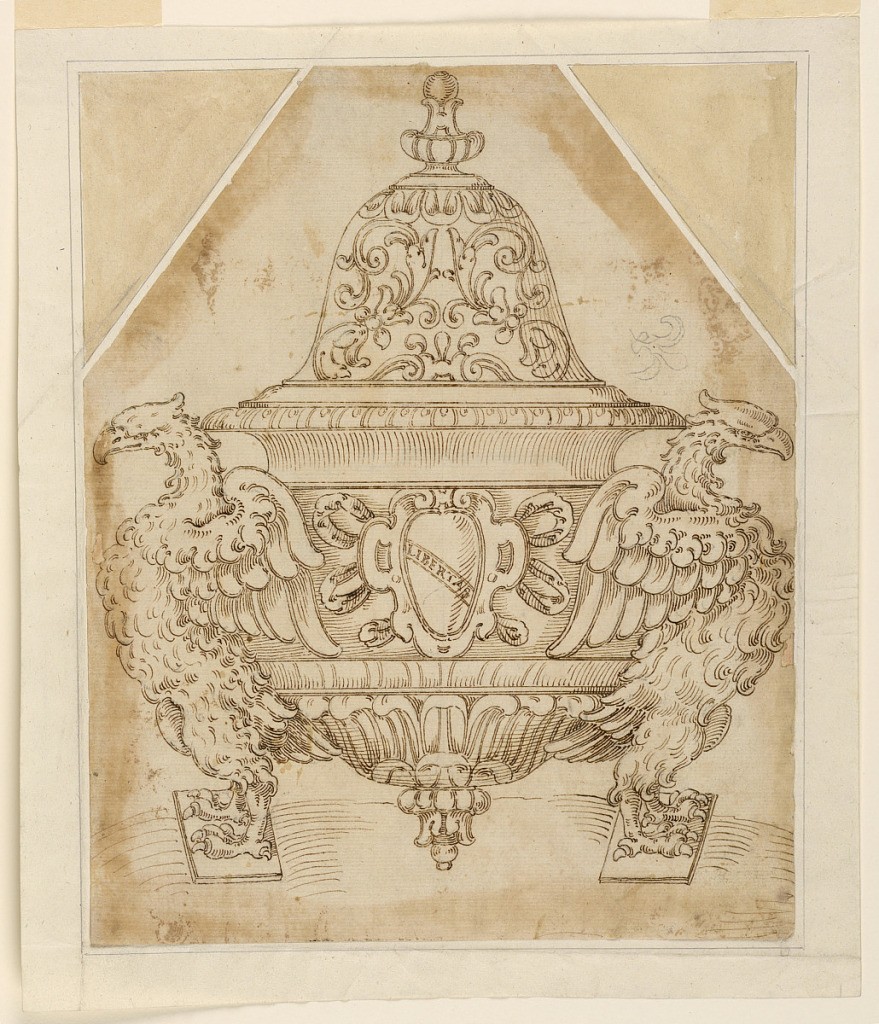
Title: Inkstand
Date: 1625–50
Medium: Black chalk, pen, ink. Paper
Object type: Drawing
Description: Hexagonal. the coat of arms of Bologna in front of a bowknot. The cover is decorated with architectural and plant motif scrolls, and a row of leaves. The knot is shaped like a vase and a bead. A palmette is sketched at right.